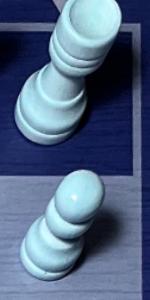
Label: Pawn_White